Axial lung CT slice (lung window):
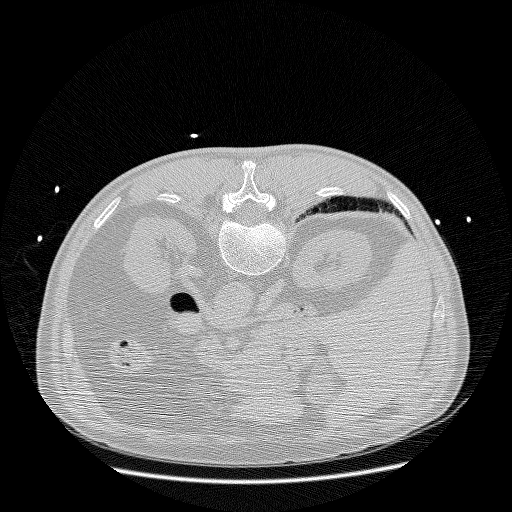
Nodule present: no